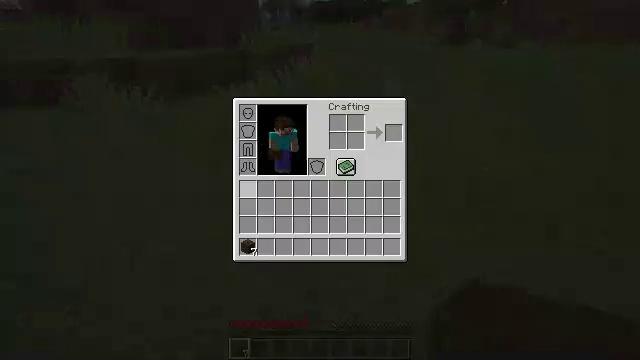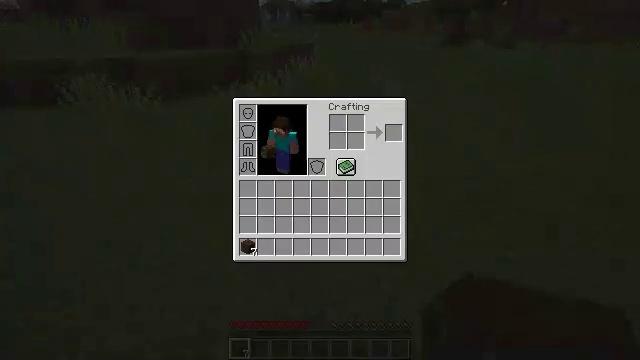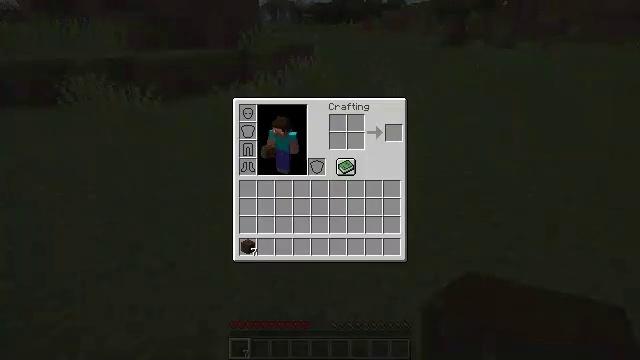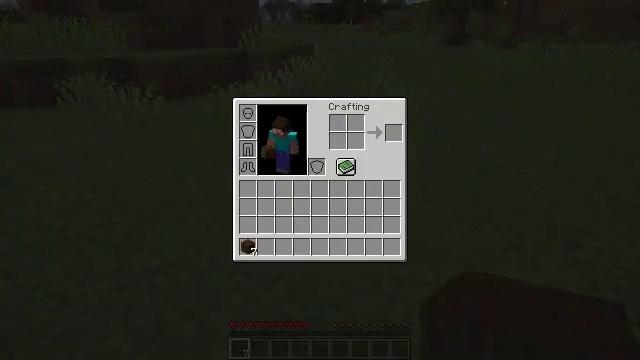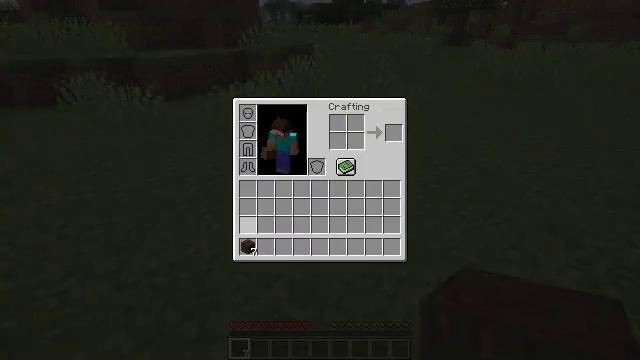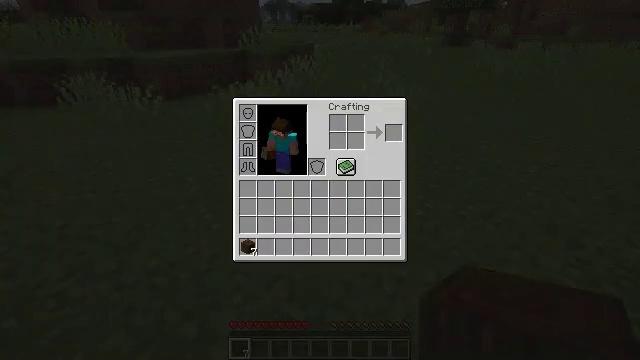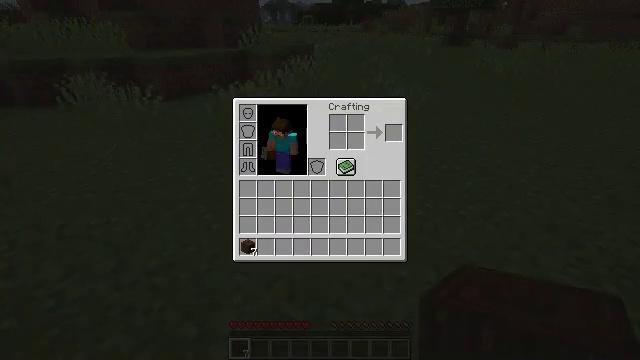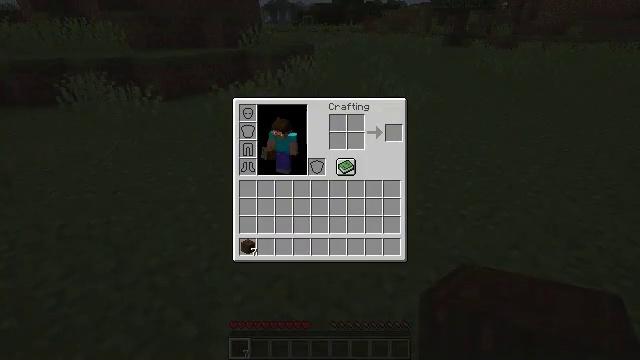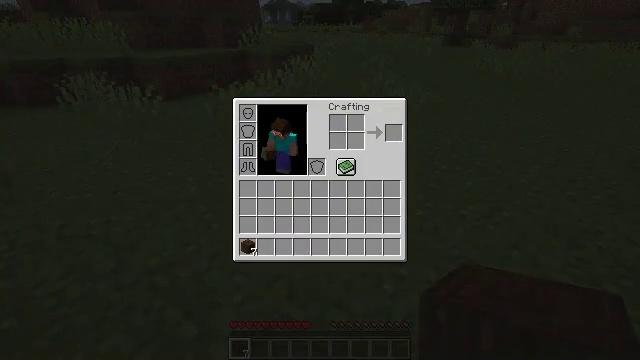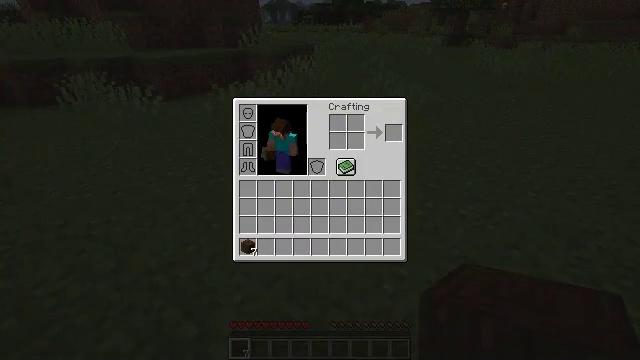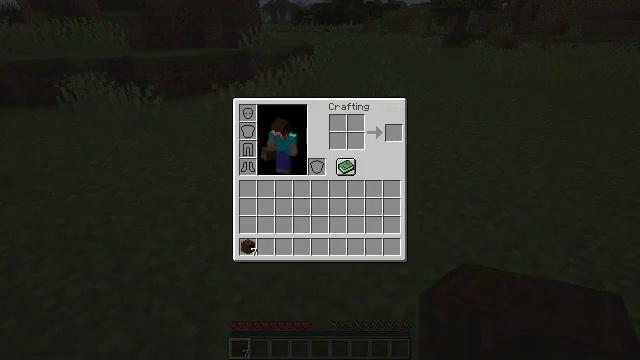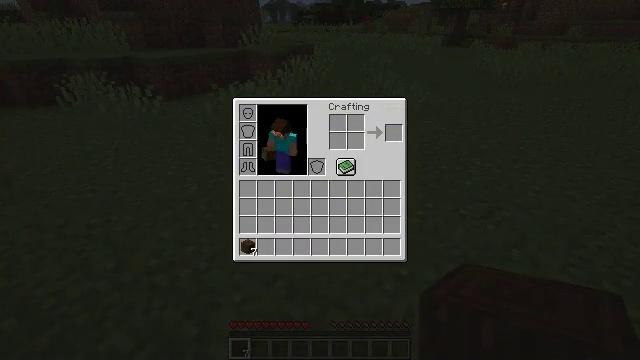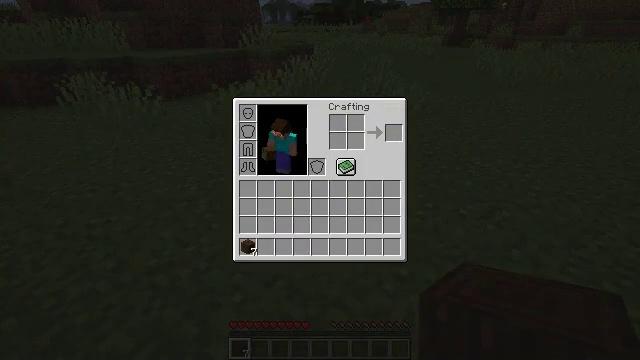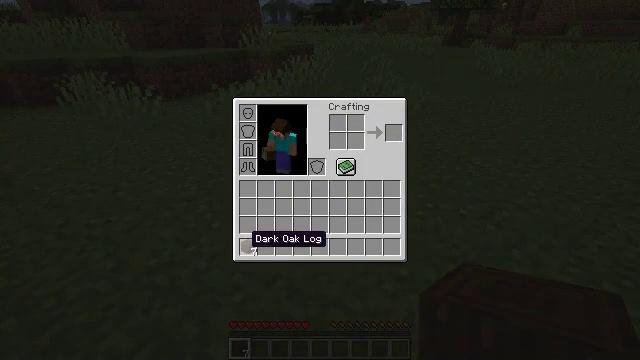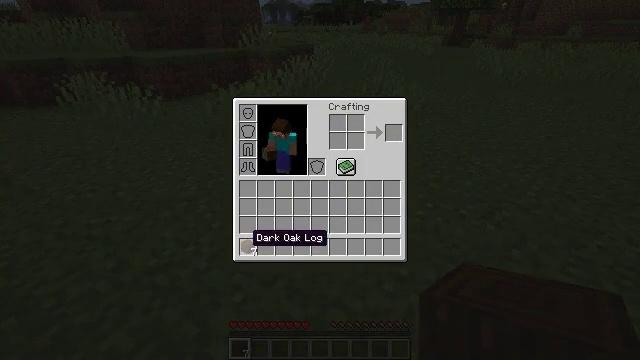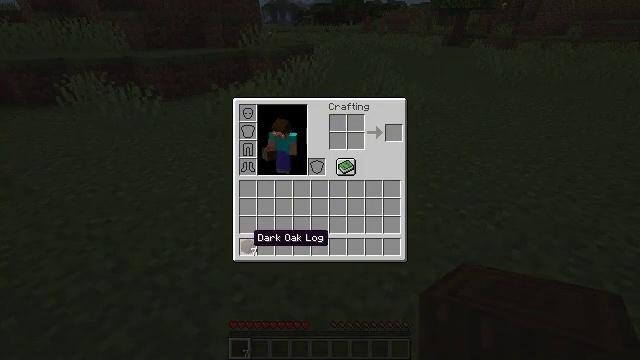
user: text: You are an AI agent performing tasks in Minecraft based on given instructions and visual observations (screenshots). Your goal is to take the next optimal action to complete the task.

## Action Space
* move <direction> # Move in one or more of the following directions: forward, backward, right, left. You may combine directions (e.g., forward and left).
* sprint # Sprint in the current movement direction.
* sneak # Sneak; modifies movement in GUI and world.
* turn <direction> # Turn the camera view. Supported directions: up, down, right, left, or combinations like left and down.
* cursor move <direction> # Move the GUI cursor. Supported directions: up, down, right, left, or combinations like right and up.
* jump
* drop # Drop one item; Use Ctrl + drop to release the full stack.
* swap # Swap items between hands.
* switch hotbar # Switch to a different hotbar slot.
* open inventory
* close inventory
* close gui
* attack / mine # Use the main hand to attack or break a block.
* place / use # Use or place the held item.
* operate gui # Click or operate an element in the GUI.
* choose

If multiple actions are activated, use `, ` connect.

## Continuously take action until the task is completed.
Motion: motion action
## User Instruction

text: Produce dark oak planks by using dark oak logs.
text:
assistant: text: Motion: cursor move left, open inventory
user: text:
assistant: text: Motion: cursor move down, open inventory
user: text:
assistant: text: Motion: cursor move down
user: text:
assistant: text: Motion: cursor move down
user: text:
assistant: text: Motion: no_op
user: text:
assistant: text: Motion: no_op
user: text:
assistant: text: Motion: cursor move left and down
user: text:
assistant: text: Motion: no_op
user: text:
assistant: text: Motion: no_op
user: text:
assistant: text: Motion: no_op
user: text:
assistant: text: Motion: no_op
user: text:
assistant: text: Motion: no_op
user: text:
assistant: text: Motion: cursor move right
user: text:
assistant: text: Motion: no_op
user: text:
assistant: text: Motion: no_op
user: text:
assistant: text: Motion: no_op
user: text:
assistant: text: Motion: choose
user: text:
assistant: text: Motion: choose
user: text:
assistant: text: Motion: choose
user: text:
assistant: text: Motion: choose
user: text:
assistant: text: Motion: cursor move right and up
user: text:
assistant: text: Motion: cursor move right and up
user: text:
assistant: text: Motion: cursor move right and up
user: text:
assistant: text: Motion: cursor move right and up
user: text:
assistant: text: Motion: no_op
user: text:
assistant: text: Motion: no_op
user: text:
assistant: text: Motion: no_op
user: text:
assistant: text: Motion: no_op
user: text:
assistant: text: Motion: no_op
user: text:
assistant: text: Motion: no_op